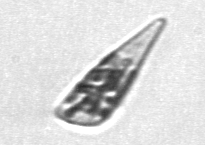
Label: Licmophora